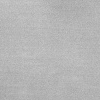
Atmospheric dust classification: dusty